Field crop: maize
Growth stage: 2
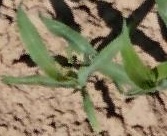
Species: maize